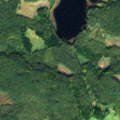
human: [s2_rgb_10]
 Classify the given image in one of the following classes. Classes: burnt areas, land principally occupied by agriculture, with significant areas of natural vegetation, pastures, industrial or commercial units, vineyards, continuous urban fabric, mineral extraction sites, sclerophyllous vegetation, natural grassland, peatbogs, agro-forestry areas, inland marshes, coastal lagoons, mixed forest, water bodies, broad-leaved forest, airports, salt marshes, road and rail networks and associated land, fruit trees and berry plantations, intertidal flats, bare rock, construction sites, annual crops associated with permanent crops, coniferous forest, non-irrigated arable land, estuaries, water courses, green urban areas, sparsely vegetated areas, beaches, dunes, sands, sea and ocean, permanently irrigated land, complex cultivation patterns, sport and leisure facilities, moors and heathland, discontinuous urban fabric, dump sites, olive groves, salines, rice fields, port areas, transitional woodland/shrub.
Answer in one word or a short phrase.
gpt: coniferous forest, water bodies